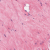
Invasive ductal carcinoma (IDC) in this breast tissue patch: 0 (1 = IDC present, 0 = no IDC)